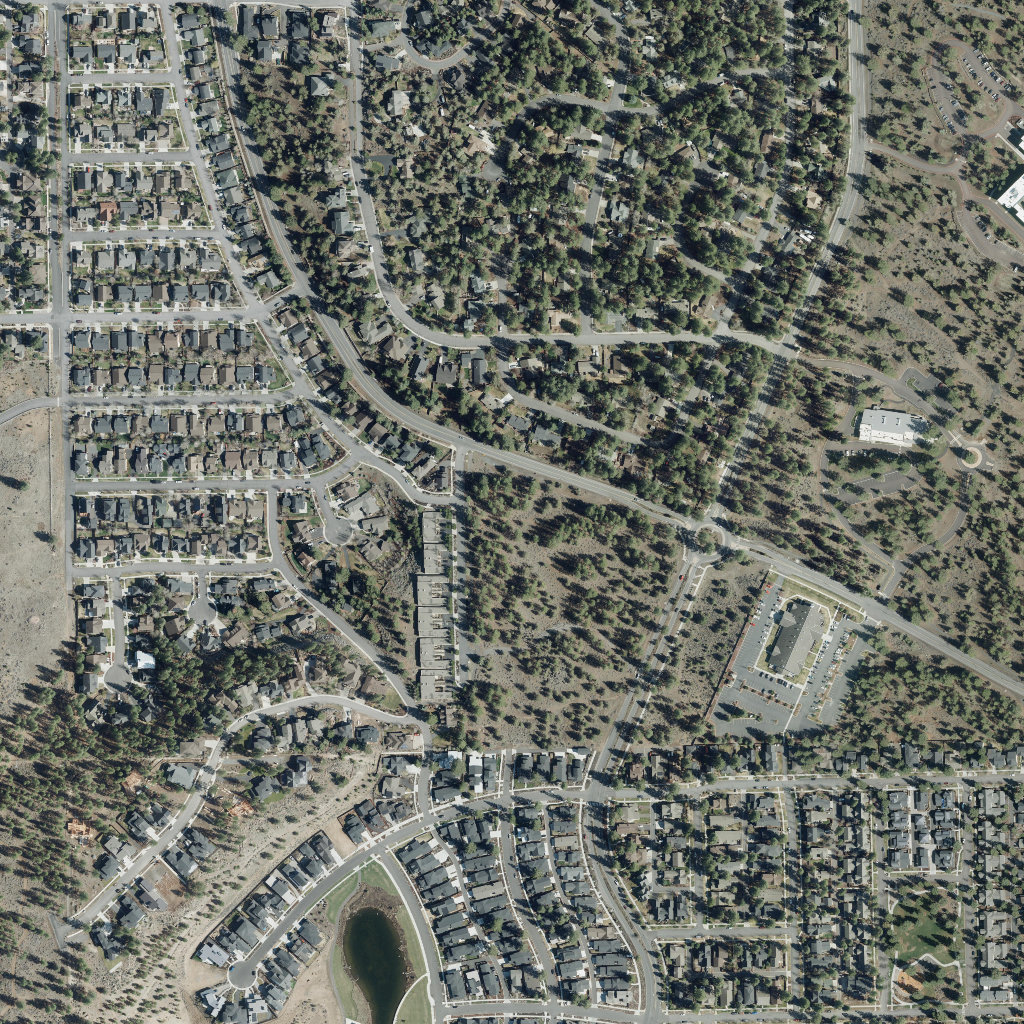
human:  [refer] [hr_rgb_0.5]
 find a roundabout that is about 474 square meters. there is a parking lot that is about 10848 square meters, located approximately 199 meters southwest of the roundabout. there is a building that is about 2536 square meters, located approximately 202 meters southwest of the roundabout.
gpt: <box>[[93, 43, 95, 45, 0]]</box>

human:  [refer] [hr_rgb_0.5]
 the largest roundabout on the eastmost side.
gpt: <box>[[93, 43, 95, 45, 0]]</box>